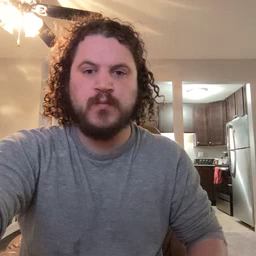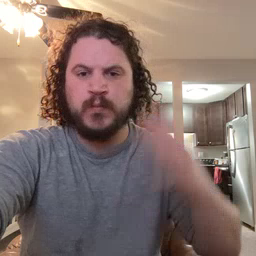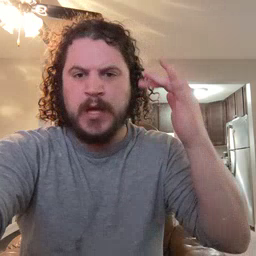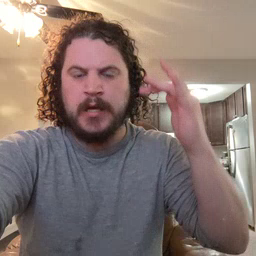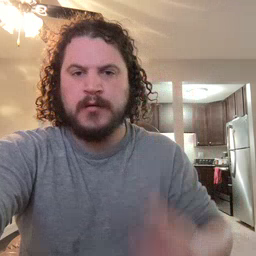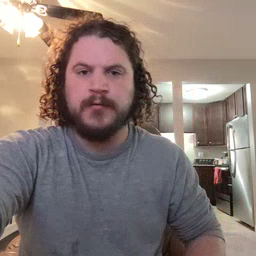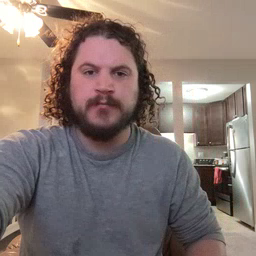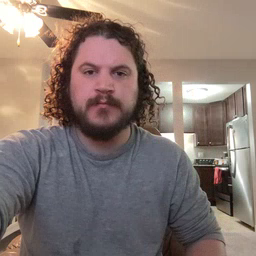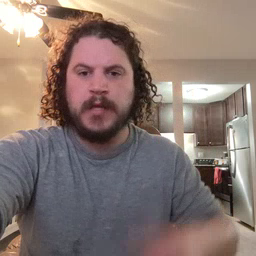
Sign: why